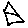
Label: house